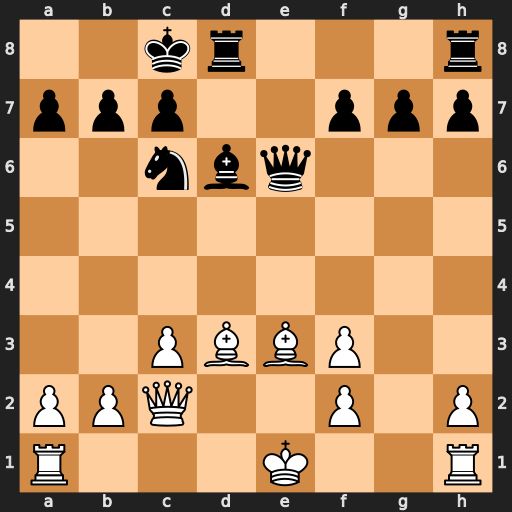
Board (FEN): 2kr3r/ppp2ppp/2nbq3/8/8/2PBBP2/PPQ2P1P/R3K2R
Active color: w
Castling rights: KQ
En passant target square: -
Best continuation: Bf5 Qxf5 Qxf5+